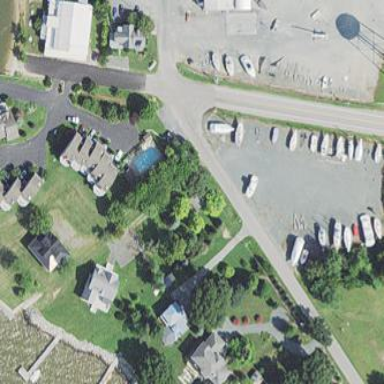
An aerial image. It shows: Boat storage facility.